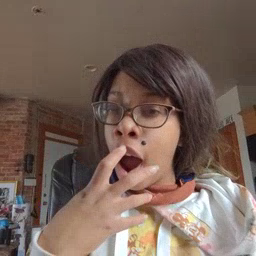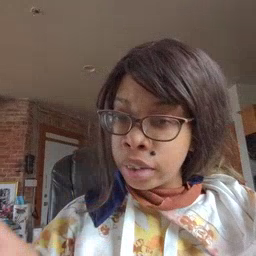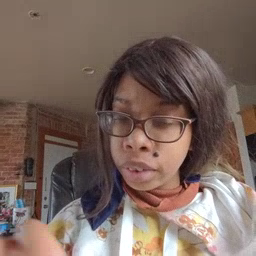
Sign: hot